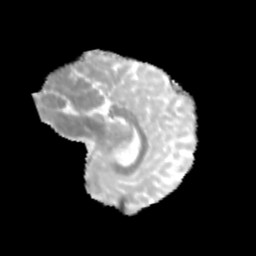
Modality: MD
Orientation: sagittal
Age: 13
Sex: male
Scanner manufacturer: siemens
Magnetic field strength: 3 T
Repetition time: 3.8 s
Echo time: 0.07 s